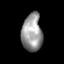
Tissue: skin
Cell type: Epithelial cells
Senescence score: 0.2837
Nuclear area (px): 755
Mean DAPI intensity: 152.446